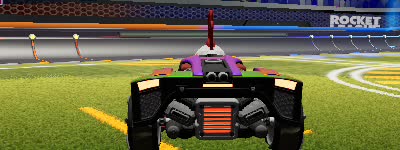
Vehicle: breakout